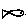
Label: fish